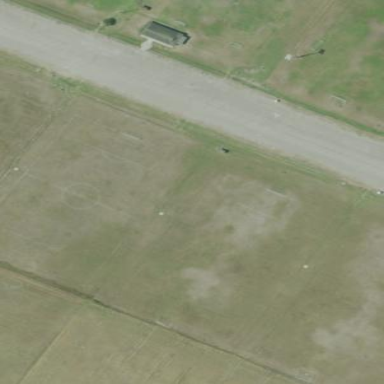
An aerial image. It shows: Soccer pitch for leisureland activities.